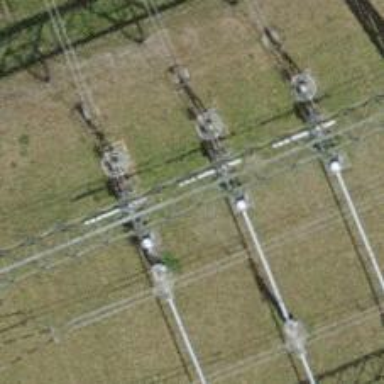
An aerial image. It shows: Power line with three cables leading to substation.